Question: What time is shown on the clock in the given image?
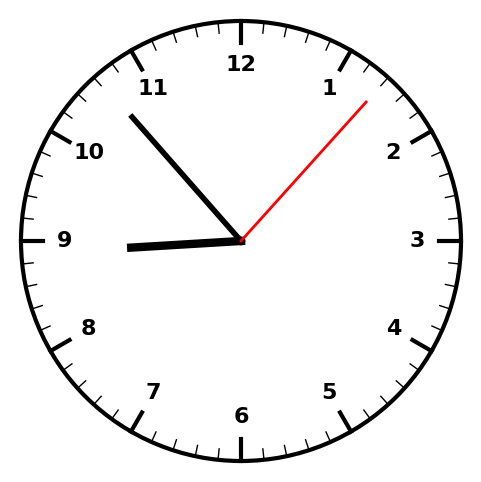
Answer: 08:53:07